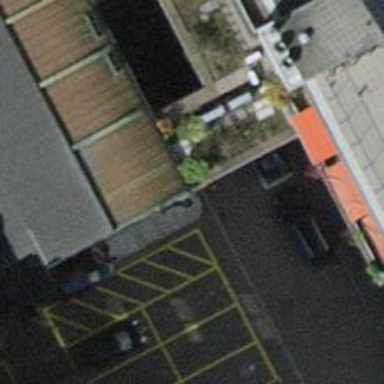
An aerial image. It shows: Sidewalk that serves as building passage tunnel.